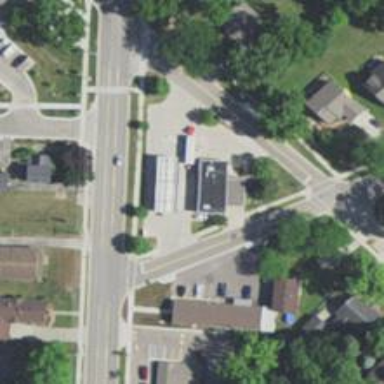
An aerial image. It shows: Convenience shop.